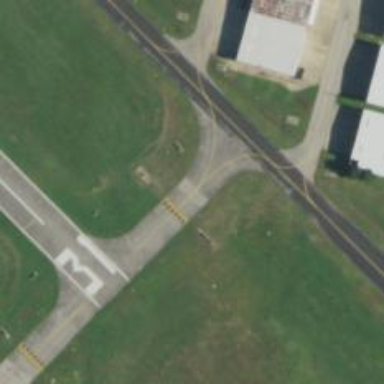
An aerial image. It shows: Image of taxiway at airport.